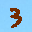
Label: 3